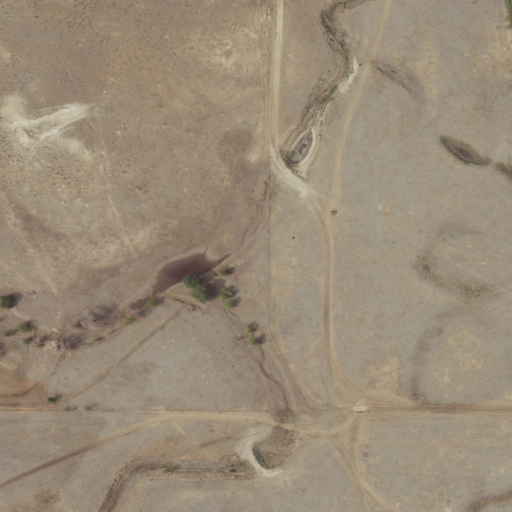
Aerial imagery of valley in Texas named North Fork Running Water Draw containing grassland and cultivated crops